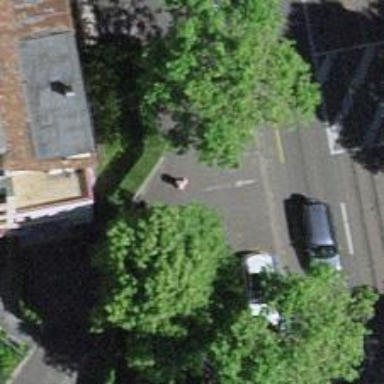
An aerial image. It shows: Unmarked crossing on the road.